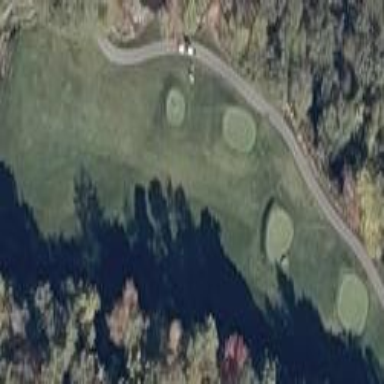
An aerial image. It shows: Golf rough area.